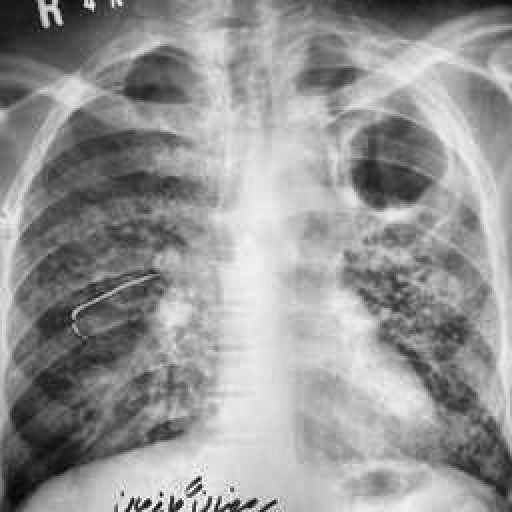
Finding: TUBERCULOSIS